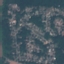
Land use / land cover class: Residential